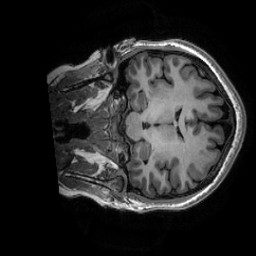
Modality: T1w
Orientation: coronal
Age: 30
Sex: female
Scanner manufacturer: ge
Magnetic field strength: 3 T
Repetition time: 0.0073 s
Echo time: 0.003 s